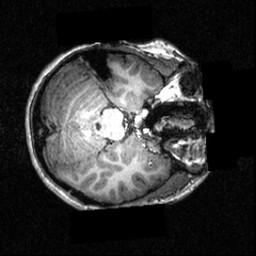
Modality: T1w
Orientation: axial
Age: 18
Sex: female
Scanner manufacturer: siemens
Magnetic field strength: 3.951 T
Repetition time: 1.5 s
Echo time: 0.00335 s